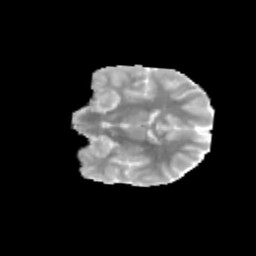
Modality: MD
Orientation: coronal
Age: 9
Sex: male
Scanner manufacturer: siemens
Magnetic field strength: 3 T
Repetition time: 3.8 s
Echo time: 0.07 s